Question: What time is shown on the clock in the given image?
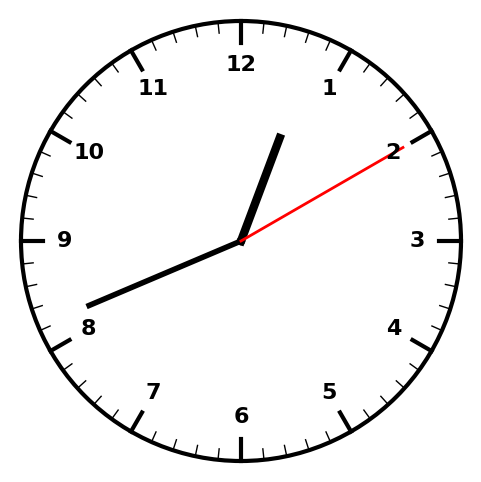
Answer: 12:41:10